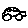
Label: car